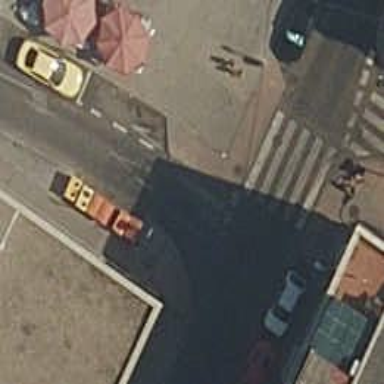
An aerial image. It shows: Uncontrolled zebra crossing on the road.